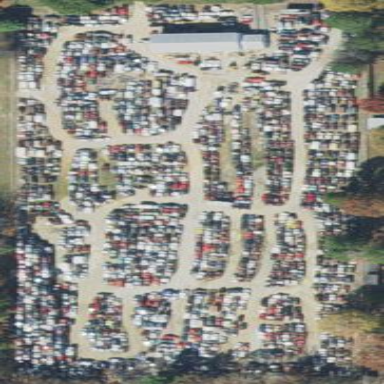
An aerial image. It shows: Industrial area designated for auto wrecking.